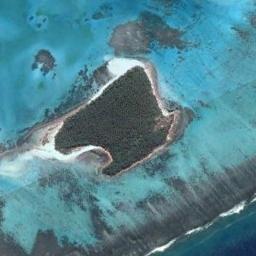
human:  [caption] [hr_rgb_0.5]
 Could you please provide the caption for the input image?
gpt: There are many trees on the island .

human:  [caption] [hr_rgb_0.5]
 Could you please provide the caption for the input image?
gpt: The island have some vegetation and beaches and the waters around the island is light blue .

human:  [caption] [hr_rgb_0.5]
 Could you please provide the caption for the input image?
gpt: The irregularly shaped green island is surrounded by pale blue waters, The island’s green plants are flourishing, And there are white sand beaches in the outer circle .

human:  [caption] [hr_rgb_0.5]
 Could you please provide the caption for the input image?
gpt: There is much vegetation on the island .

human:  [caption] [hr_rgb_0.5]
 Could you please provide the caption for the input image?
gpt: There are full of green trees on the island with blue water around .